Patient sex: M
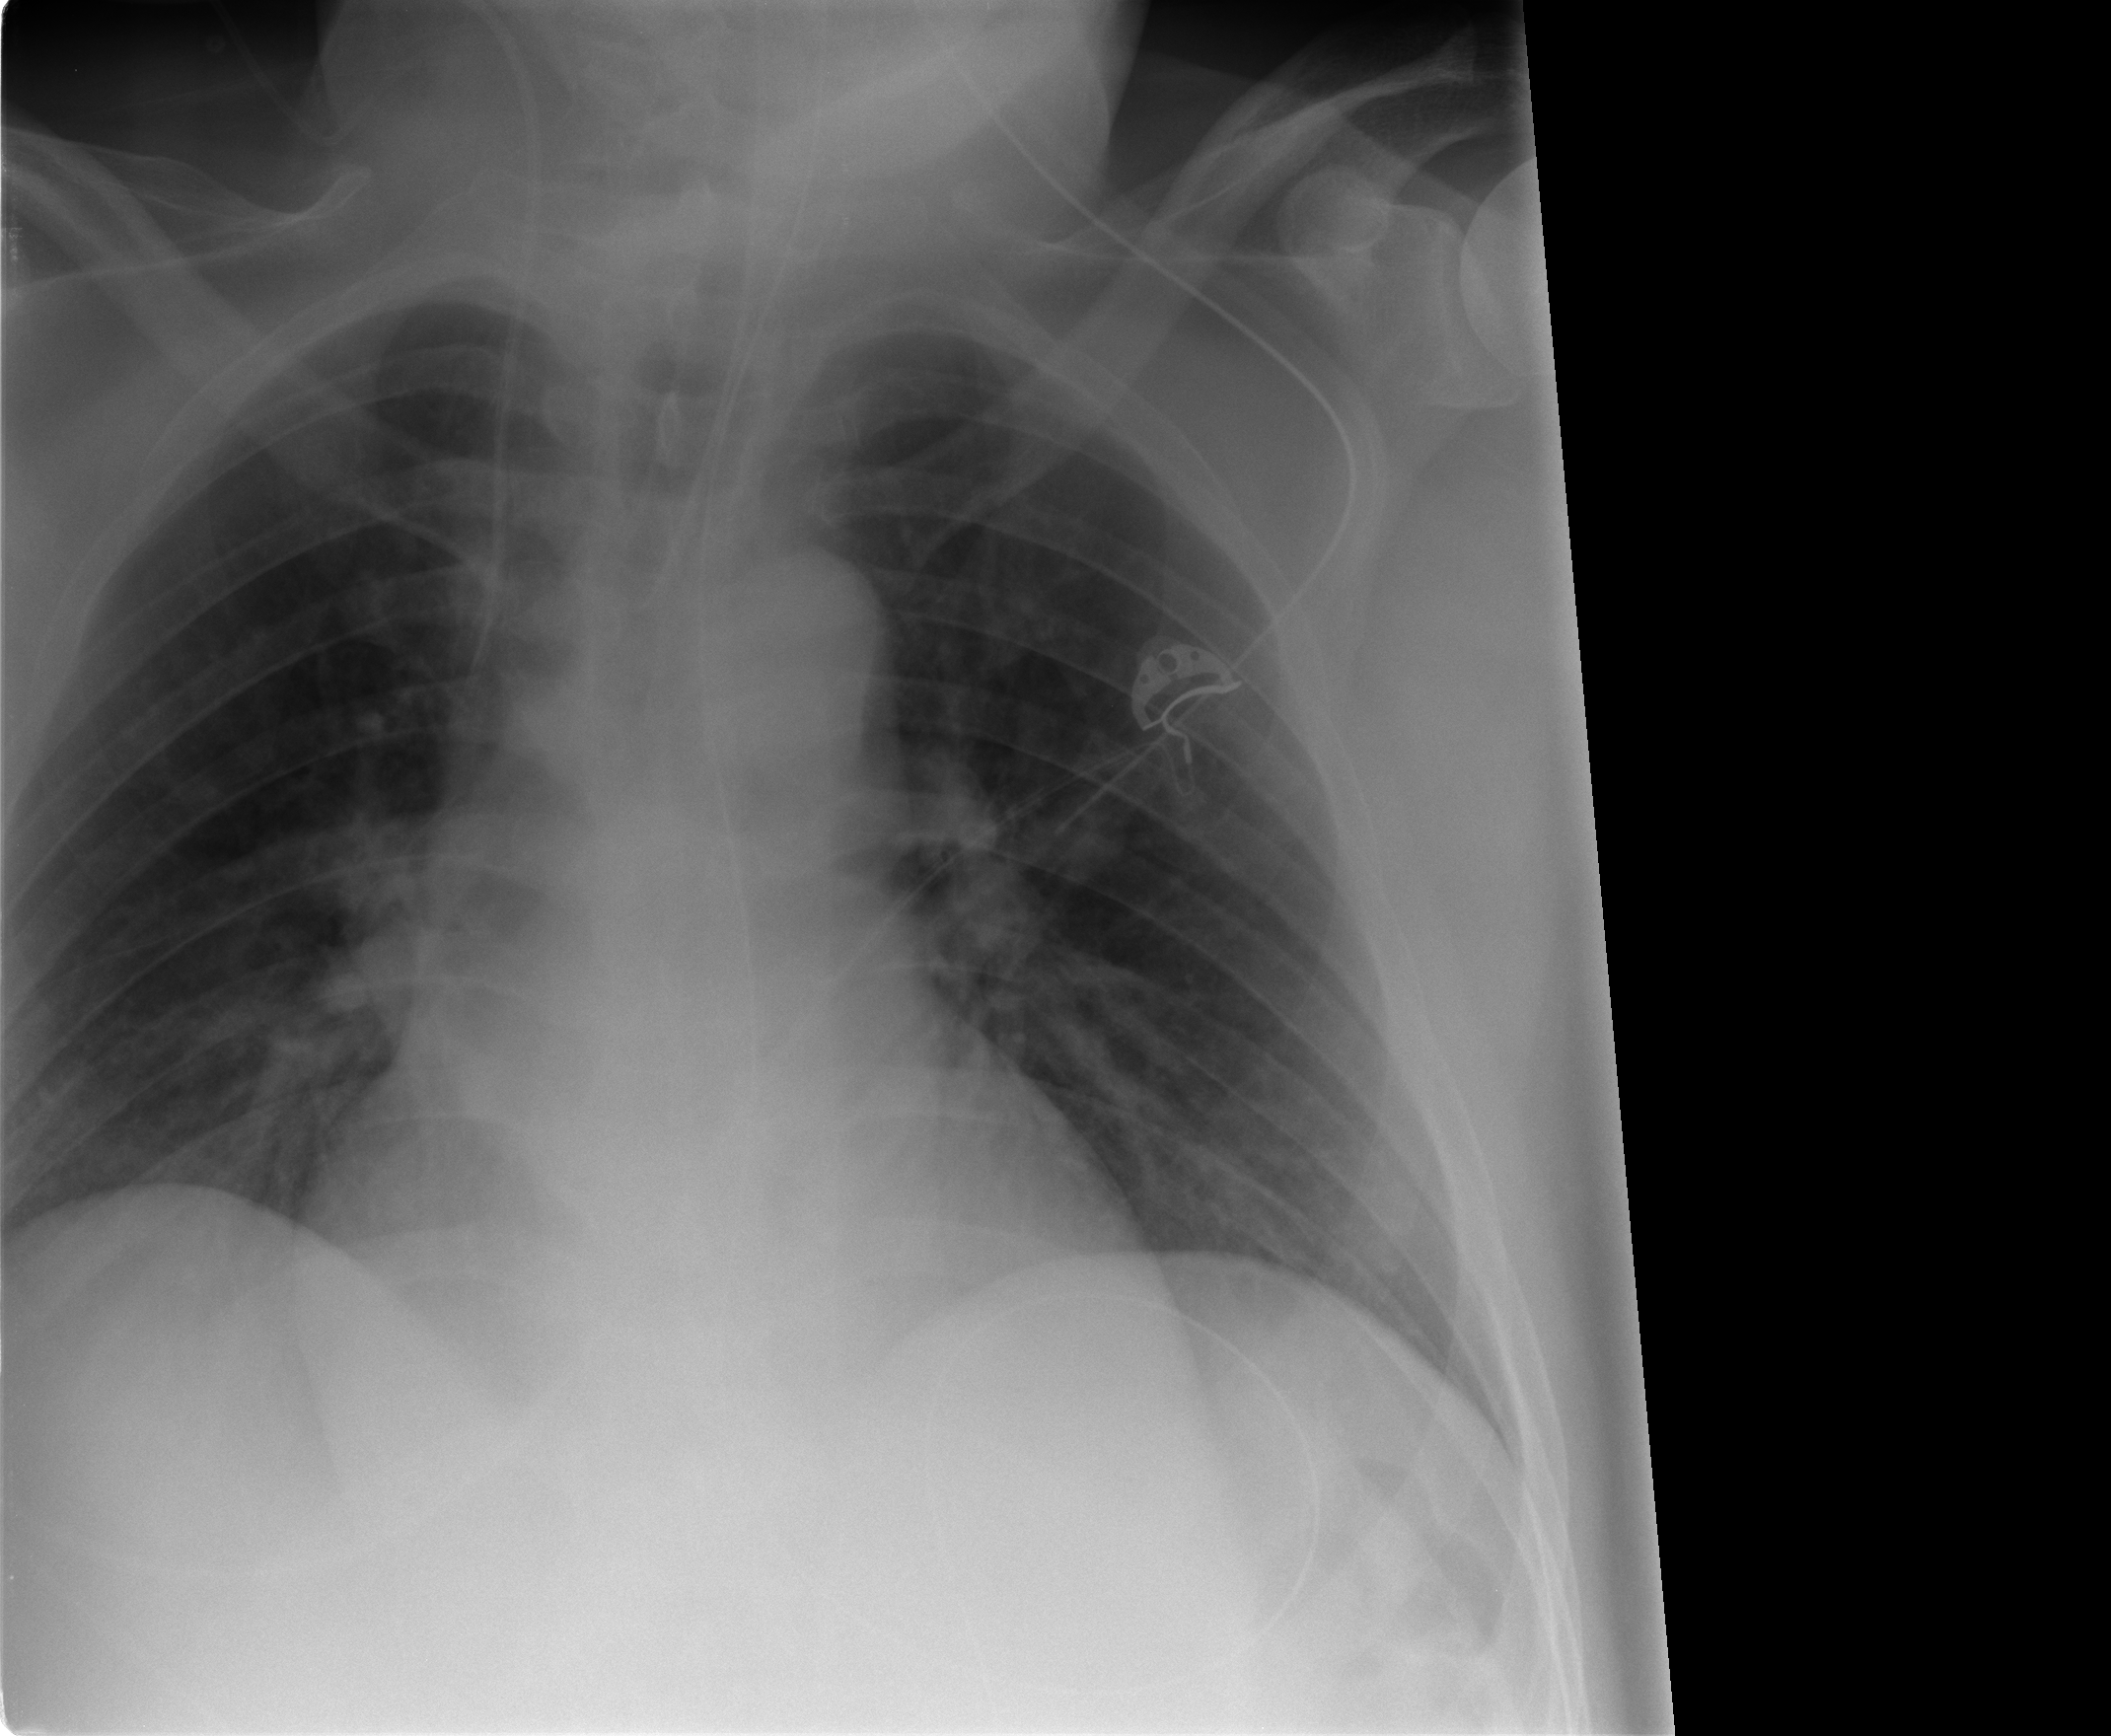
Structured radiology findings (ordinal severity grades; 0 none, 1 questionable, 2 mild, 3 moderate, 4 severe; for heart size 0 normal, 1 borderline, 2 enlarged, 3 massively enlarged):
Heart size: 2
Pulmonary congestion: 2
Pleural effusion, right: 0
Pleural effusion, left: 0
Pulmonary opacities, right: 0
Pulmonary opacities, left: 0
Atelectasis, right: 0
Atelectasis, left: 0